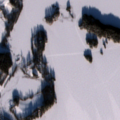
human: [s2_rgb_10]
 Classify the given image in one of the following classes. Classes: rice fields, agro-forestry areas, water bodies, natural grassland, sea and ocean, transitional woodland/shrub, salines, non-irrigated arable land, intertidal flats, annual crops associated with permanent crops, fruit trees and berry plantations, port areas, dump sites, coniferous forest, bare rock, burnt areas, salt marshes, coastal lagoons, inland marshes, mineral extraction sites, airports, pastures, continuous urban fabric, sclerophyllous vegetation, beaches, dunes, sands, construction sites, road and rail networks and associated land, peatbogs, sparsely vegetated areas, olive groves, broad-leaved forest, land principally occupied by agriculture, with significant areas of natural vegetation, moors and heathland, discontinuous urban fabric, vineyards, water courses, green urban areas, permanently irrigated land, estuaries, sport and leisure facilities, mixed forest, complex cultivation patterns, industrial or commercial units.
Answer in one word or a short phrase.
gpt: non-irrigated arable land, land principally occupied by agriculture, with significant areas of natural vegetation, coniferous forest, water bodies